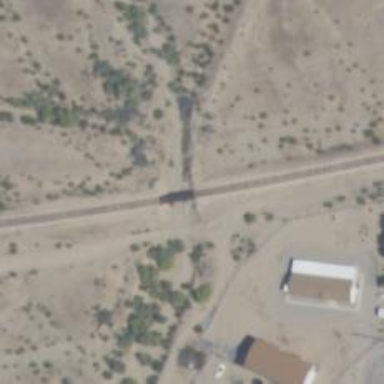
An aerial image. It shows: Railway bridge.